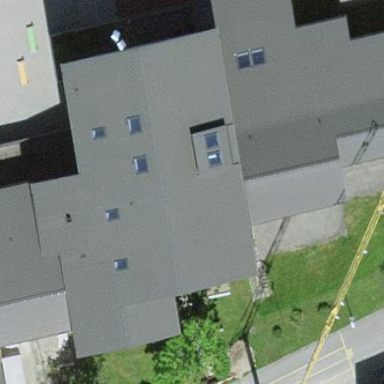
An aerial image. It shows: School building.